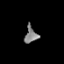
Tissue: prostate
Cell type: T cells
Senescence score: 0.2618
Nuclear area (px): 202
Mean DAPI intensity: 127.782